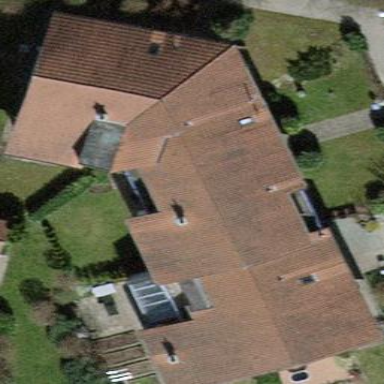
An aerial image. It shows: Terrace building.